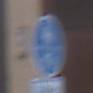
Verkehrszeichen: GemeinsamerGehUndRadweg
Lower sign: BesondereFahrzeugeUndTransportgueter13
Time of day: MorningAfternoon
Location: Outdoor (Urban)
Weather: PartlyCloudy
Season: NotSpecified
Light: Natural